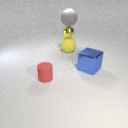
large yellow rubber sphere below small yellow metal sphere